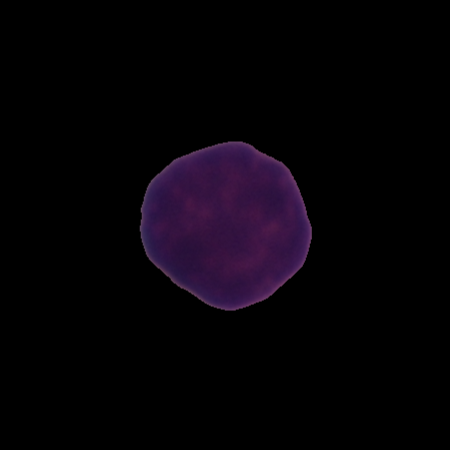
Label: healthy